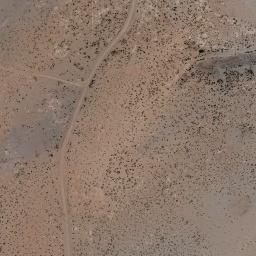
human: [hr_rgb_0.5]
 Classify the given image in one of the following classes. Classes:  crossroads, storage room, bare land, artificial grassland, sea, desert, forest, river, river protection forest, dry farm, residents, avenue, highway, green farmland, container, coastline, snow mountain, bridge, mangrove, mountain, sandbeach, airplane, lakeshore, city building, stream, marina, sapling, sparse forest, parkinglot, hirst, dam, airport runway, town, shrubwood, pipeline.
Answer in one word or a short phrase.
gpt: desert